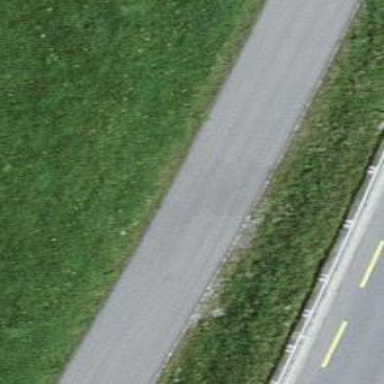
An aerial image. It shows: Unclassified road with asphalt surface.